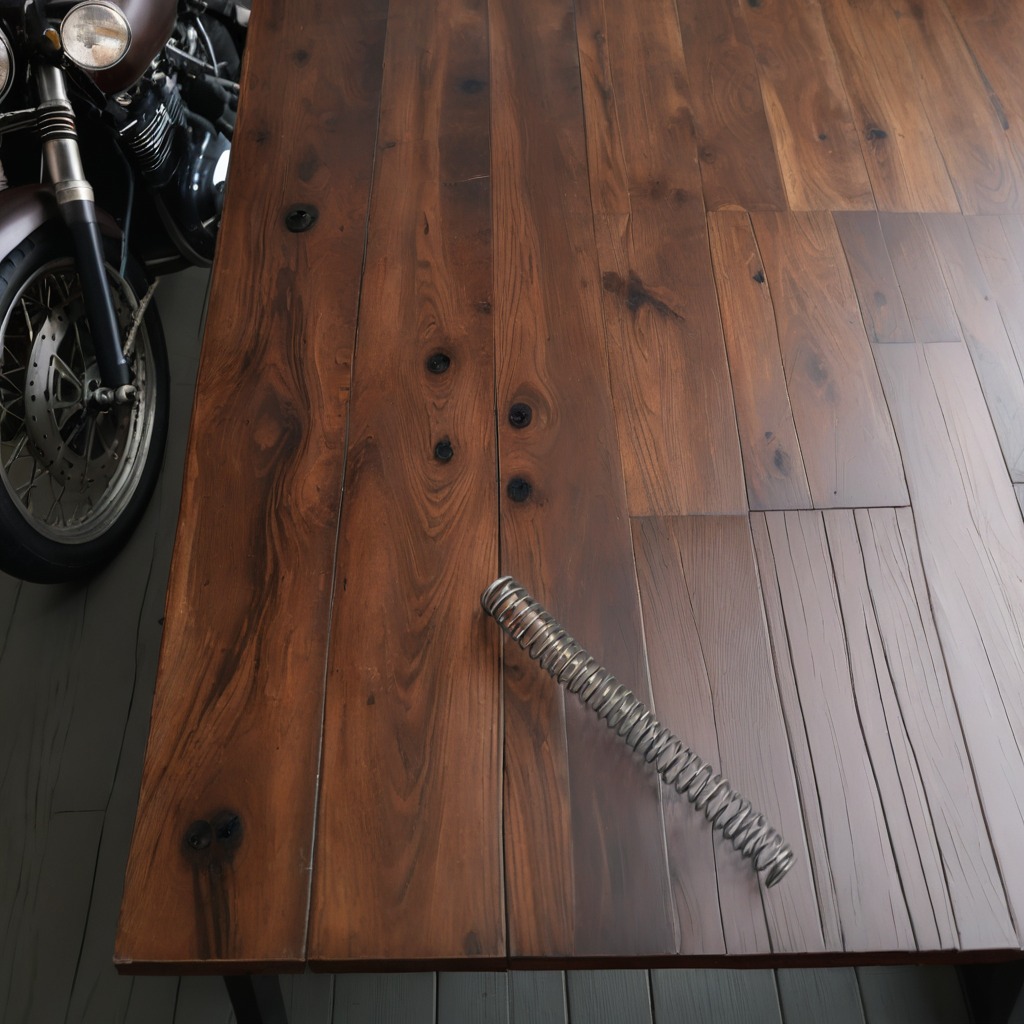
A coiled metal spring is lying on the wooden table.